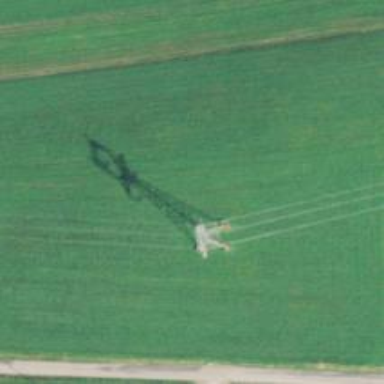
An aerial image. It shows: Lattice structure tower used for power transmission.